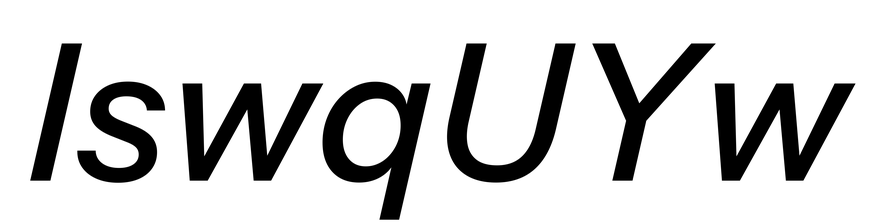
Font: InstrumentSans-Italic_Medium_Italic